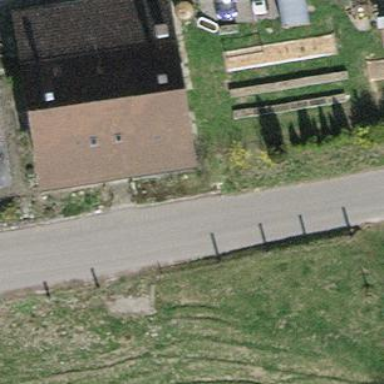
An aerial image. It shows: Farm building.